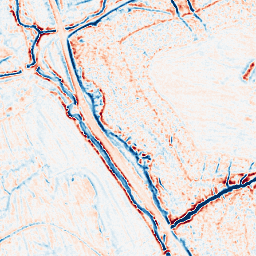
Category: edge_preserving
Decomposition family: bilateral
Decomposition parameters: d: 9
sigma_color: 50
sigma_space: 100
Upsampling method: linear_exact
Upsampling parameters: scale: 8
Upsampling scale: 8